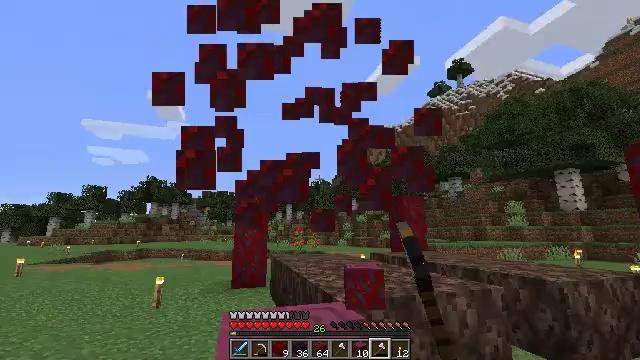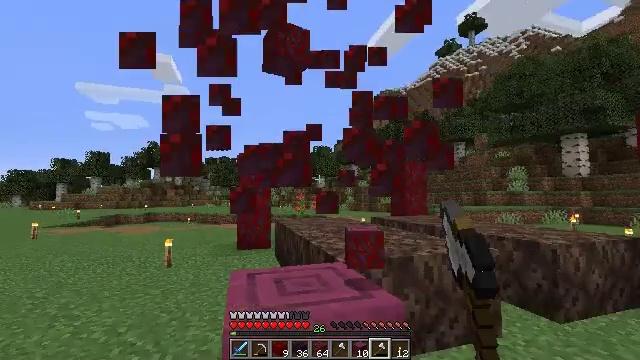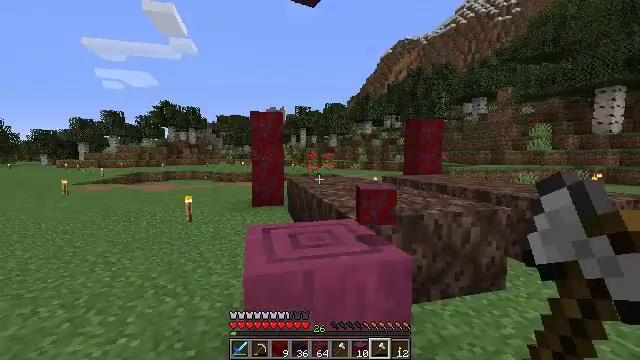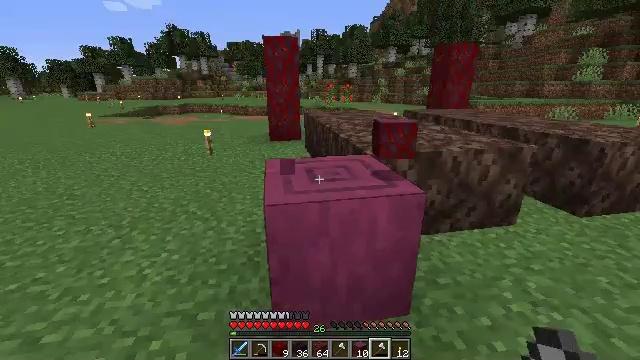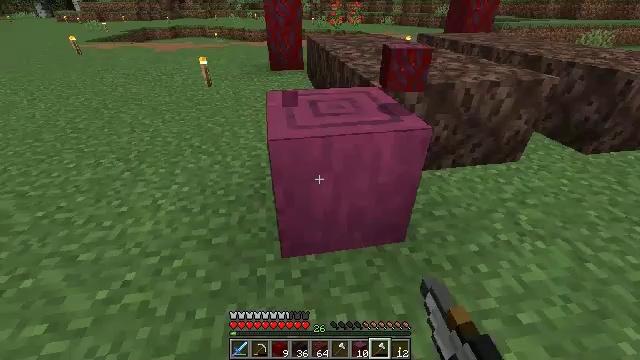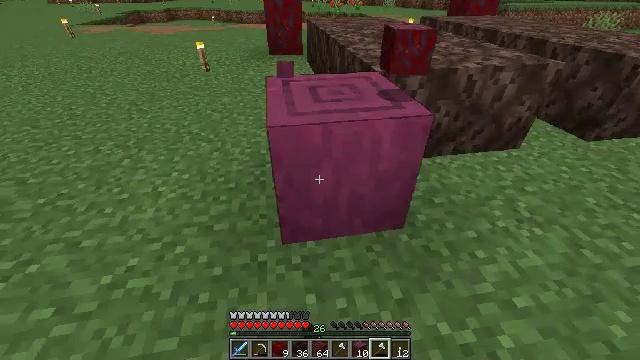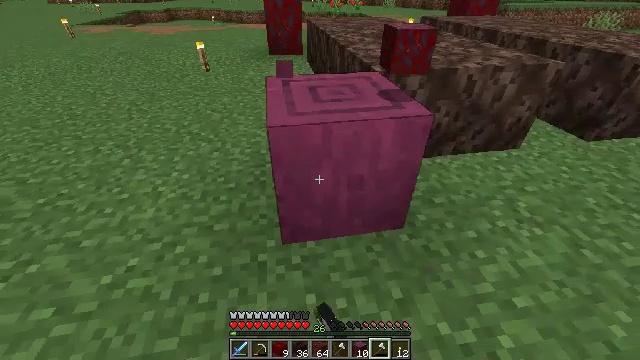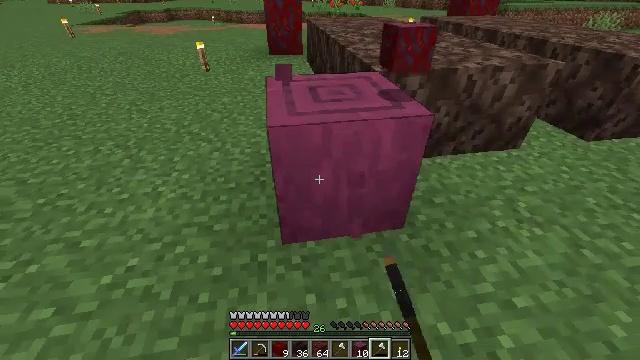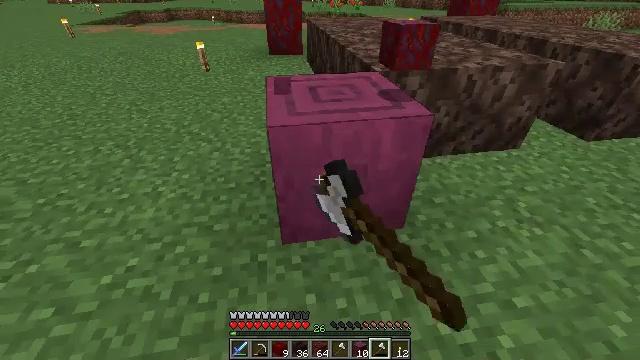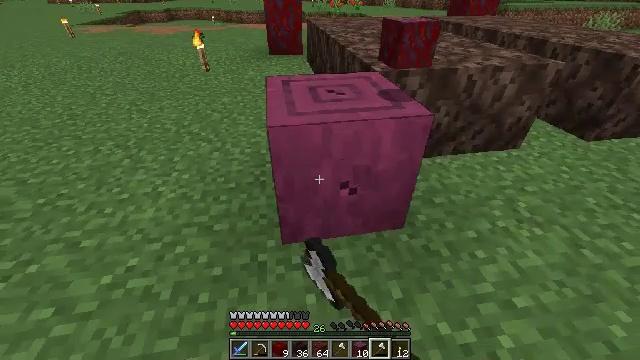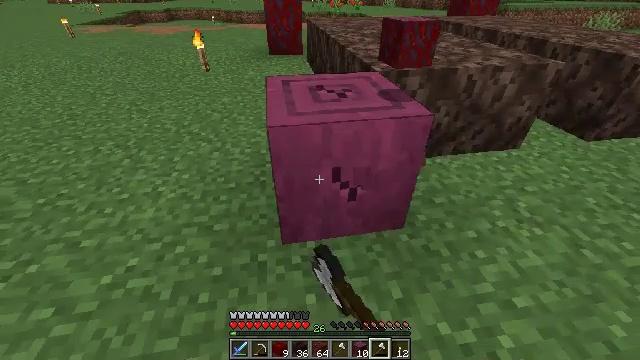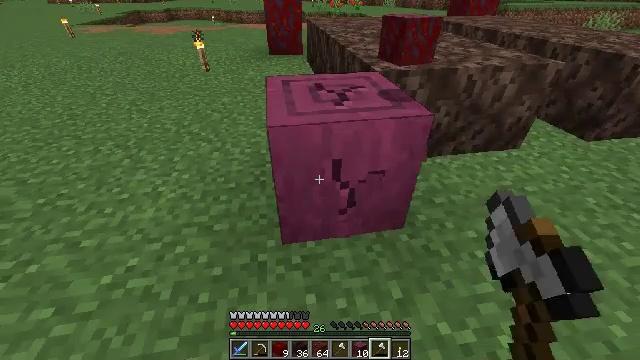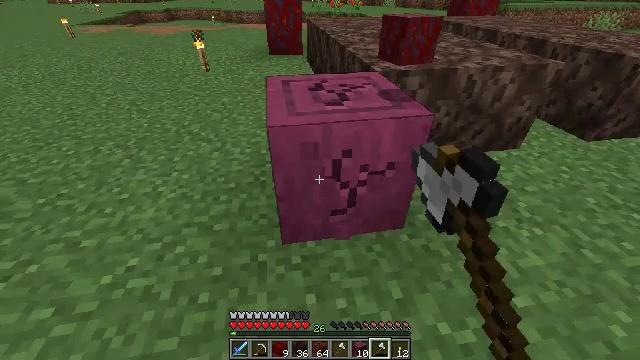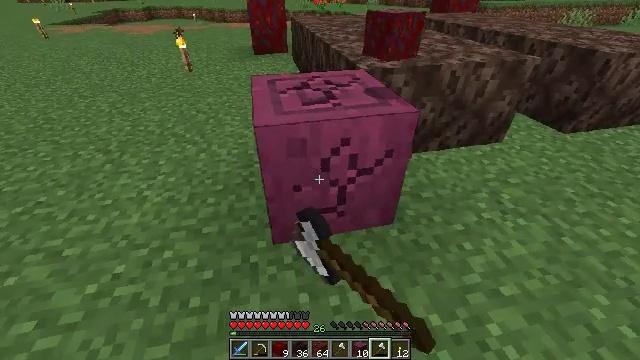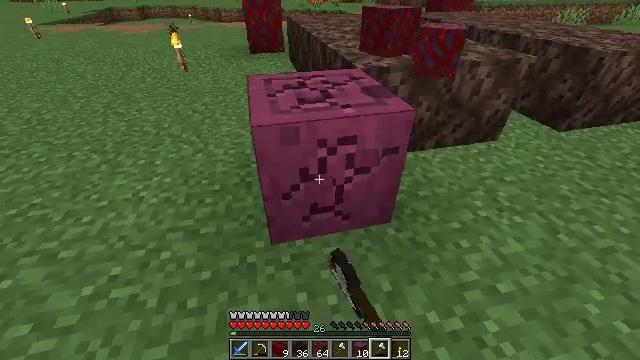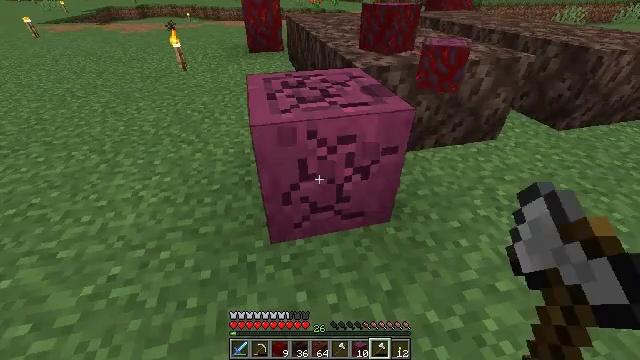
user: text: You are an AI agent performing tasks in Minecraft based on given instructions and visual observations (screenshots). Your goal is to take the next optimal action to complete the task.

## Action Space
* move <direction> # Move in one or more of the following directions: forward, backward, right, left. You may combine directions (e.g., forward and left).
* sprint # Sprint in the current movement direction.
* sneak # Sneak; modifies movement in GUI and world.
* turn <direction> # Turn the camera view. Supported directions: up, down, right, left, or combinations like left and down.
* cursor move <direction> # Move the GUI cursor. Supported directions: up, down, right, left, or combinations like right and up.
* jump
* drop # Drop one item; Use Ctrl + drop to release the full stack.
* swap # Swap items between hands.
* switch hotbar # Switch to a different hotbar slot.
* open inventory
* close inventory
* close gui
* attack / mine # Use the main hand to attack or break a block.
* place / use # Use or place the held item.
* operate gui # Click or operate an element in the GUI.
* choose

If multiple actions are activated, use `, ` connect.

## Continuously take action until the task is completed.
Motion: motion action
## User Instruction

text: Break the stripped crimson stem block.
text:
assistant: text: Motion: turn down, attack / mine
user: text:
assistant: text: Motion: turn left and down, attack / mine
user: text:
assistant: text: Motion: turn left and down, attack / mine
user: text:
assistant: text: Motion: turn down, attack / mine
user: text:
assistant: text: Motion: turn down, attack / mine
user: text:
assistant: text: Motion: attack / mine
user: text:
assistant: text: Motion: attack / mine
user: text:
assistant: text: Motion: attack / mine
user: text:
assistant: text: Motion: attack / mine
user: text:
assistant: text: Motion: attack / mine
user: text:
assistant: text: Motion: attack / mine
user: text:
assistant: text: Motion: attack / mine
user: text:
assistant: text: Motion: turn right, attack / mine
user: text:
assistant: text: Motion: attack / mine
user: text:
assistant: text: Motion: attack / mine
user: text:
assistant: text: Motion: attack / mine
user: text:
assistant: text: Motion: move forward, attack / mine
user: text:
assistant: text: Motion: move forward, attack / mine
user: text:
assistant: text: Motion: move forward, attack / mine
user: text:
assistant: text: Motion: move forward, turn right and down, attack / mine
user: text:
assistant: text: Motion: move forward and move left, turn right and down, attack / mine
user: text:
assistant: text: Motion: move forward and move left, turn right and down, attack / mine
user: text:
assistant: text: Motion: attack / mine